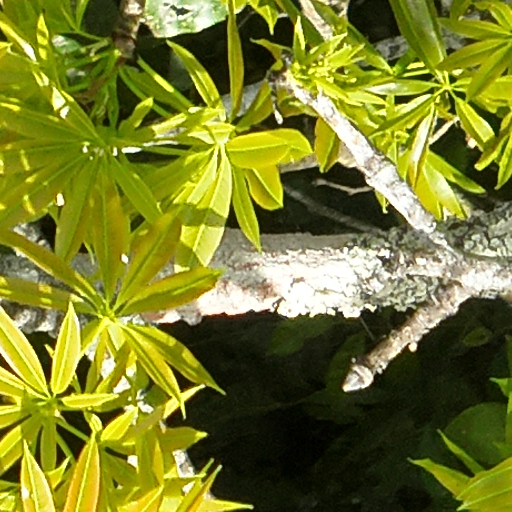
Species: Ceiba pentandra
GBIF accepted scientific name: Ceiba pentandra
Crown area (m\u00b2): 114.802